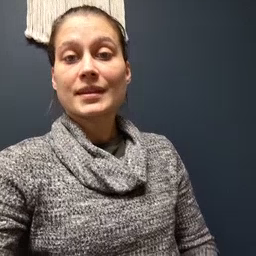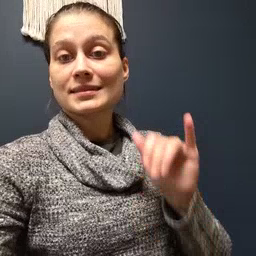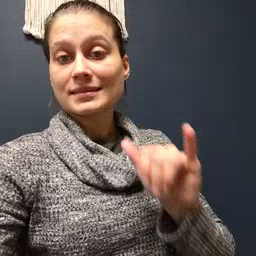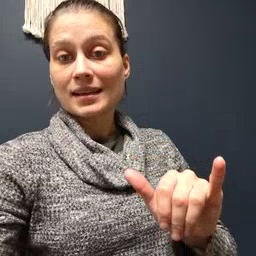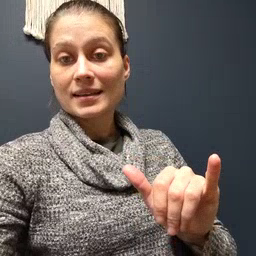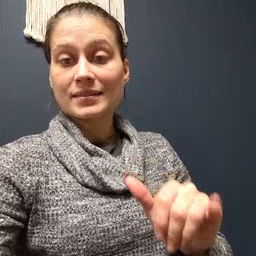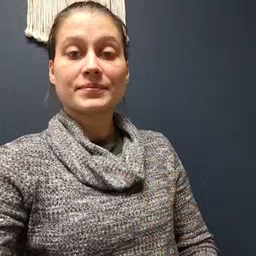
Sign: stay